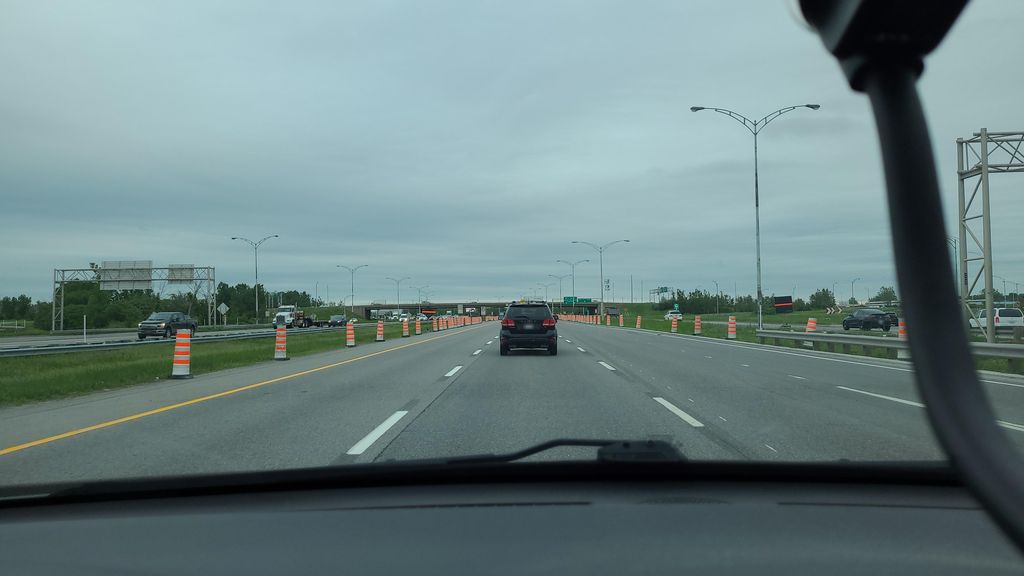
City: montreal